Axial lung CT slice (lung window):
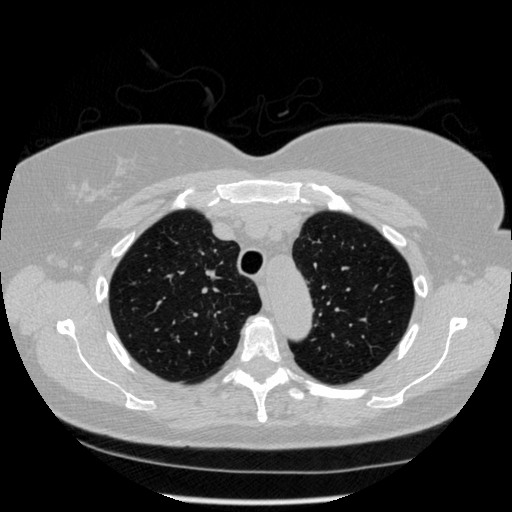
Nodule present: no